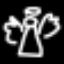
Label: angel